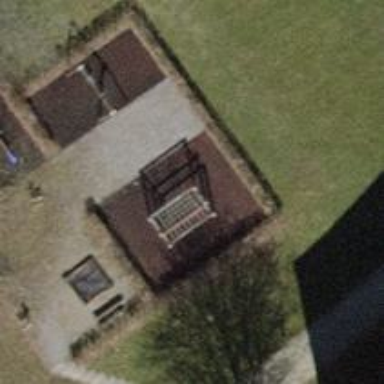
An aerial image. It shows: Playground featuring climbing frame.